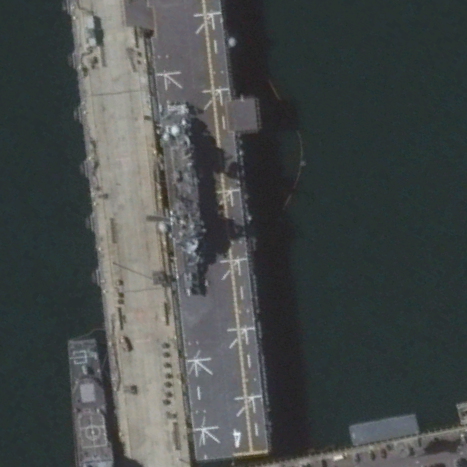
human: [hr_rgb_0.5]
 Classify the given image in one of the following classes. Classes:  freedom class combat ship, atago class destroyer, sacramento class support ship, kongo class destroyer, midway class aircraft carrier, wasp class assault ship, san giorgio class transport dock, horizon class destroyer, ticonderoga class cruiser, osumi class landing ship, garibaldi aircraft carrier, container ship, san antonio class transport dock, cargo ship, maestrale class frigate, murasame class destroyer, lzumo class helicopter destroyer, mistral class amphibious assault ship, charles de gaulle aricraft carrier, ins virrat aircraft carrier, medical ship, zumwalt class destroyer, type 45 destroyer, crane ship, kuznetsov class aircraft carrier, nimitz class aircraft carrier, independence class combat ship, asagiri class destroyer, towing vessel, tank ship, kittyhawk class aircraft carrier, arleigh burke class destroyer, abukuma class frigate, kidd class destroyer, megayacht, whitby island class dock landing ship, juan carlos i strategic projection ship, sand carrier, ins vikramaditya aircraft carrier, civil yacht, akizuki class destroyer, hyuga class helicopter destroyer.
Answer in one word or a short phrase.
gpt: Wasp class assault ship